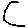
Label: hexagon